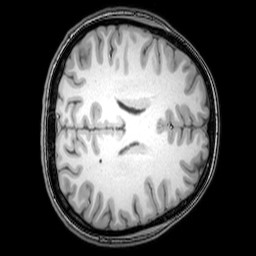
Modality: T1w
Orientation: axial
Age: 20
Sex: female
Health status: healthy
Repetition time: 0.081 s
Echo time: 0.037 s